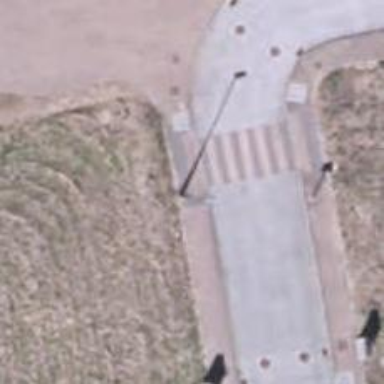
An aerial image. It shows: Zebra crossing on the road.